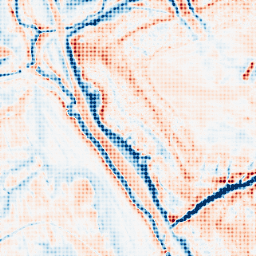
Category: classical
Decomposition family: gaussian_anisotropic
Decomposition parameters: sigma_x: 5
sigma_y: 5
Upsampling method: sinc_blackman
Upsampling parameters: scale: 8
kernel_size: 8
Upsampling scale: 8